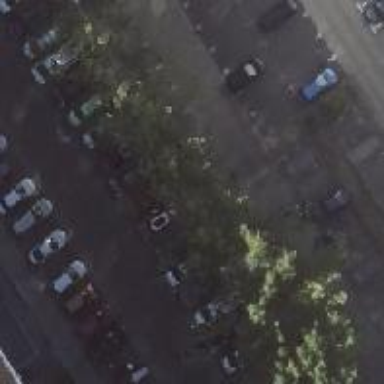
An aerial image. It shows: Concrete parking aisle designated as service road.